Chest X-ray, PA view. Patient: 42 years old, sex F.
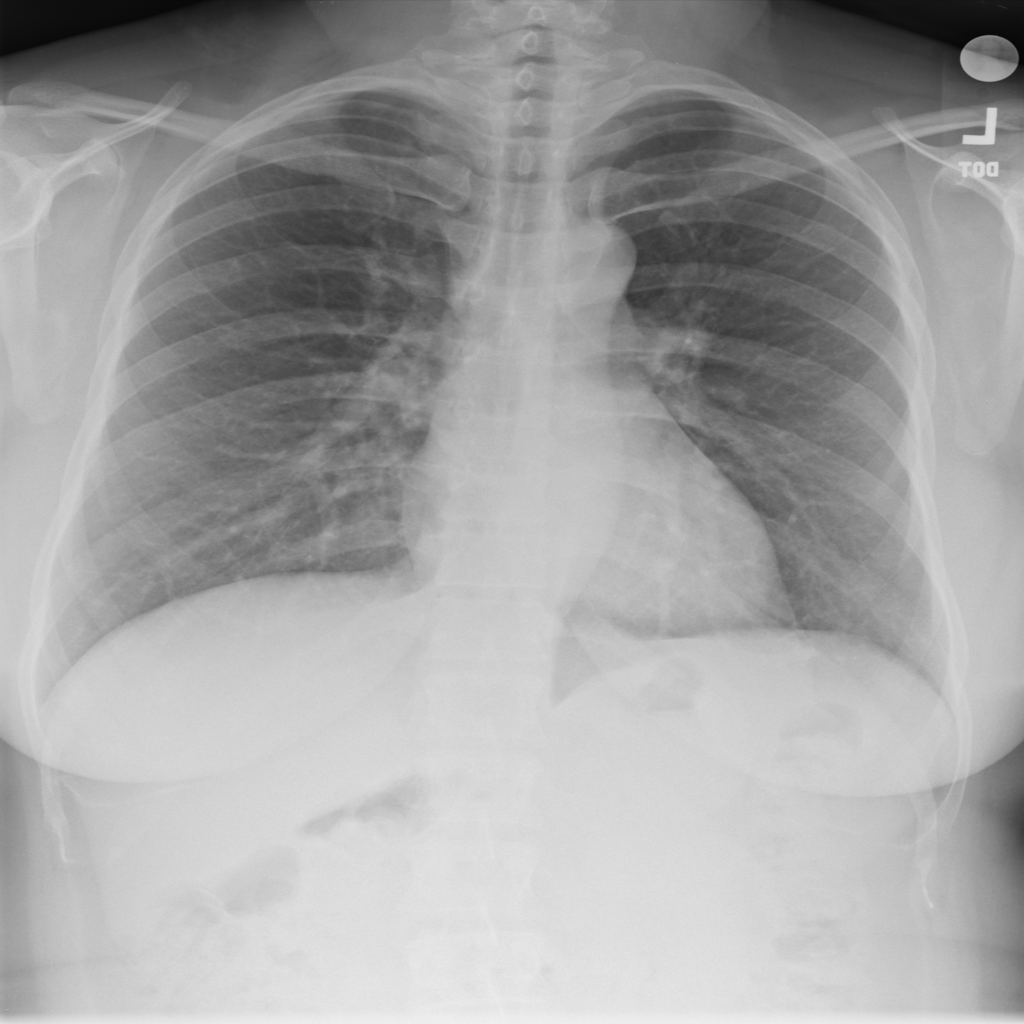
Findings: No Finding